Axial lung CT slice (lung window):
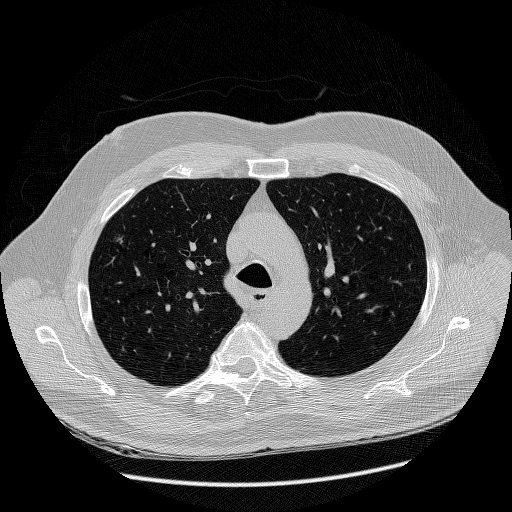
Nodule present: yes
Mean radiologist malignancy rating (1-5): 3